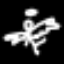
Label: angel